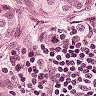
Metastatic tissue present: yes